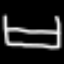
Label: bed